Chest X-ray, PA view. Patient: 65 years old, sex M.
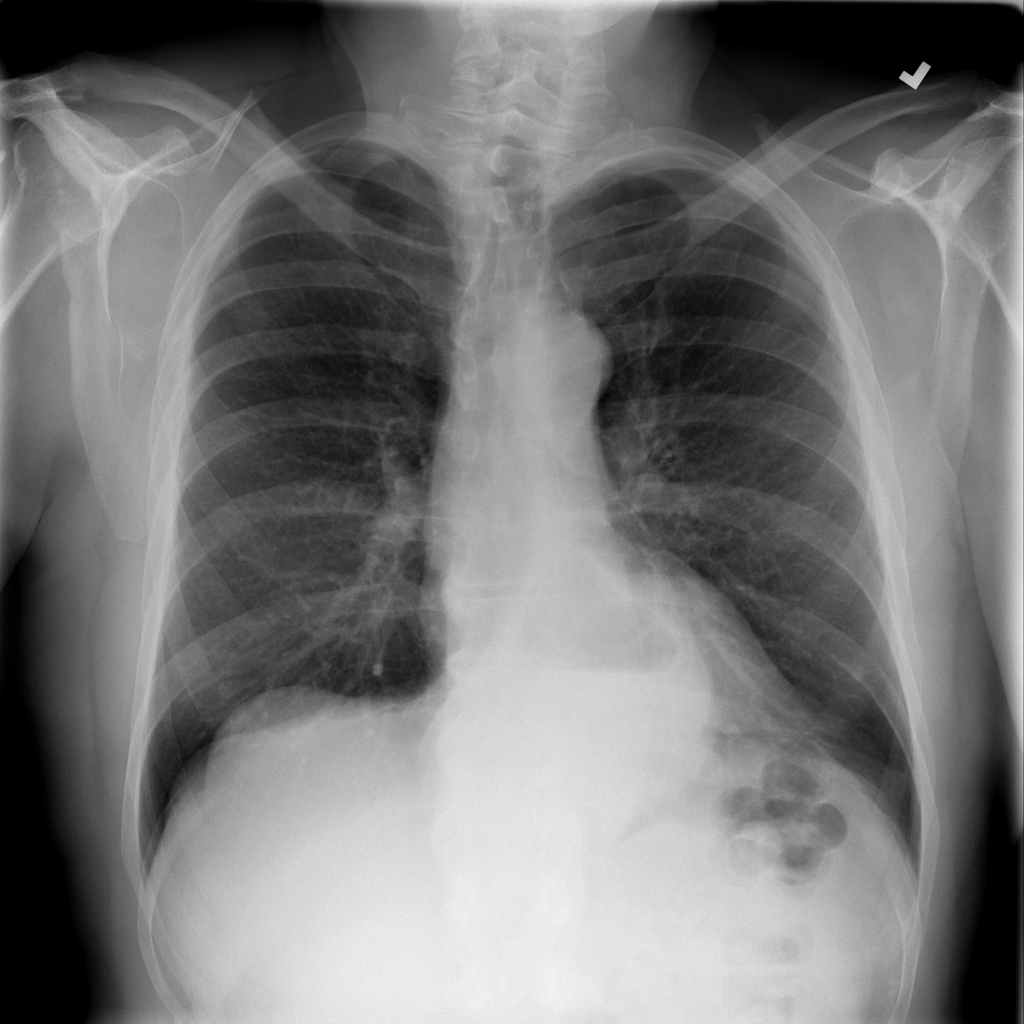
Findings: Hernia